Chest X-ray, AP view. Patient: 51 years old, sex M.
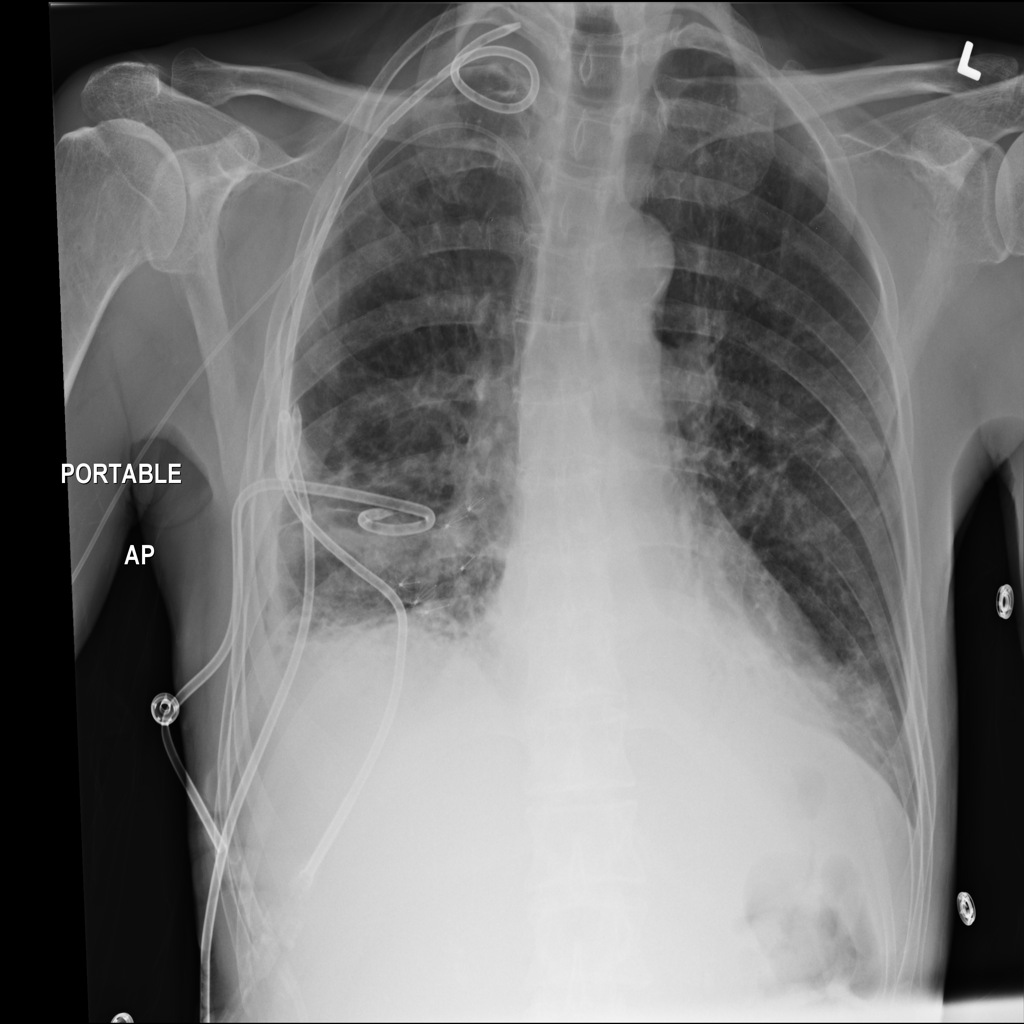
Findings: Atelectasis, Infiltration, Nodule